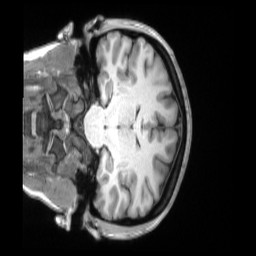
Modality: T1w
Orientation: coronal
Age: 25
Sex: female
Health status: ill
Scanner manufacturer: siemens
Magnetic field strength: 3 T
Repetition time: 2.2 s
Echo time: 0.00157 s